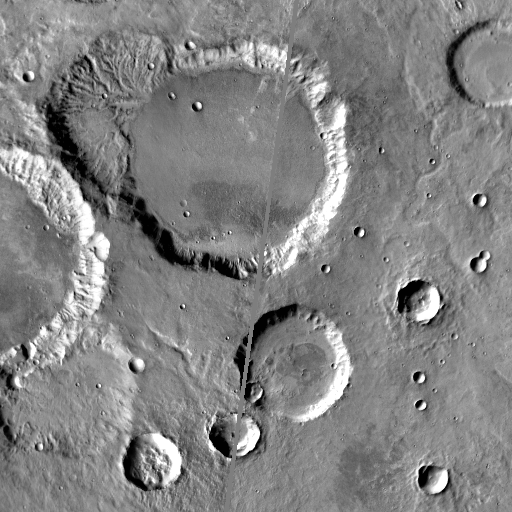
Crater classes present: Background, Other, Layered, Buried, Secondary